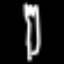
Label: fork